Field crop: maize
Growth stage: 2
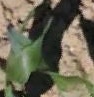
Species: maize